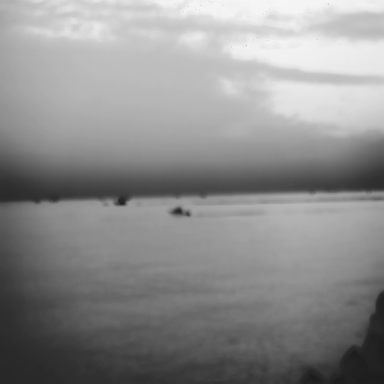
There are five objects shown in the infrared image, including four bulk_carriers, and a canoe.